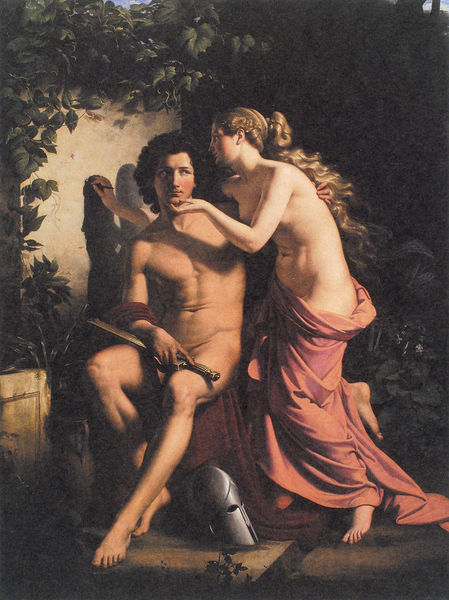
Titel: Die Erfindung der Malerei
Künstler: Eduard Daege
Institution: Berlin, Staatliche Museen, Nationalgalerie
Schlagwörter: akt, baum, blätter, dunkel, fuß, gemälde, gott, hand, haut, laub, mann, nackt, schatten, mädchen, sitzen, brust, busen, frau, frisur, haar, kleid, licht, schwarz, zeichnung, blick, rot, tuch, blond, falten, gesicht, stein, porträt, öl, natur, busch, boden, haare, tücher, paar, kinn, locken, rosa, traurig, ranken, beine, brüste, kuss, liebe, mauer, hecke, romantik, ölgemälde, zopf, muskeln, malerin, bauch, faltenwurf, nackte, bauchnabel, erotik, adam, seite, schwert, helm, künstlerin, ritter, schattenriss, verführung, jüngling, efeu, zeichnen, schreiben, spartaner, stark, griechisch, dolch, visier, verführen, grieche, korintisch, shilouette, blck, porträtieren, itter, mann f